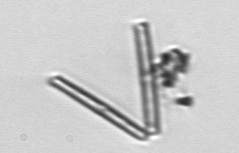
Label: Thalassionema